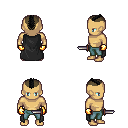
a pixel art fantasy rpg character, male body template, human, tanned skin, black cape, teal pants, black short mohawk hairstyle, gold gloves, dagger, four views (front, back, left, right), 2x2 character sprite sheet, small pixel art, hard edges, no anti-aliasing